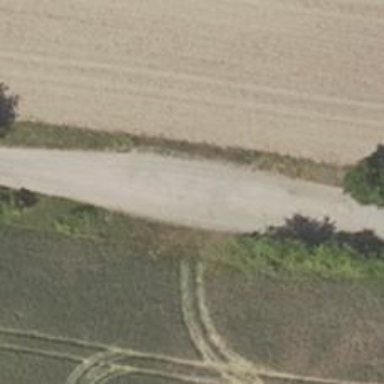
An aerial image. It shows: Passing place on the road.